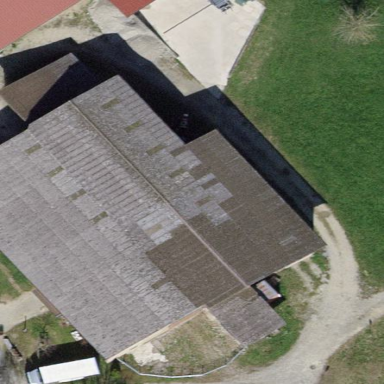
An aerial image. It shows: Farm building.